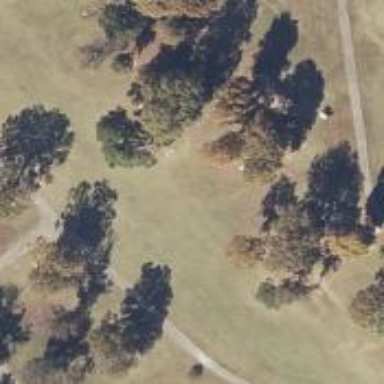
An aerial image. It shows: Golf hole.